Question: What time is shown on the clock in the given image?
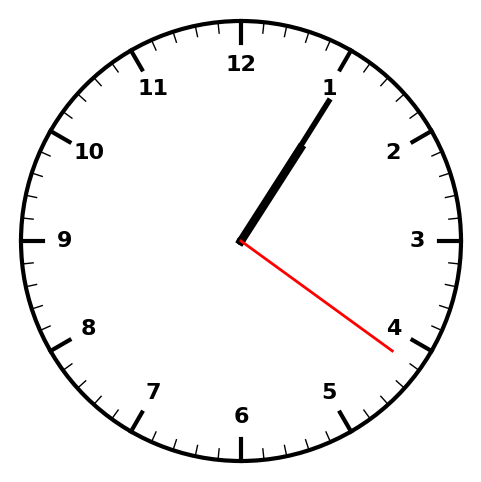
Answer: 01:05:21